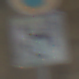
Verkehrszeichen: CarsharingfahrzeugeFrei
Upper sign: EingeschraenktesHalteverbot
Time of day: Midday
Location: Roofed (Beach)
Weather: Overcast
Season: NotSpecified
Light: Natural